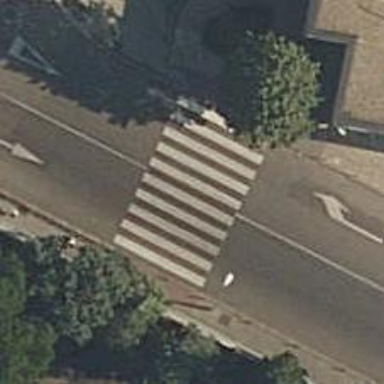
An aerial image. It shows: Zebra crossing on the road.